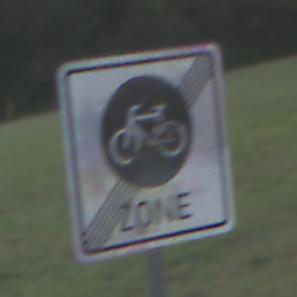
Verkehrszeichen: EndeFahrradzone
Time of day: SunriseSunset
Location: Outdoor (Nature)
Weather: PartlyCloudy
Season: NotSpecified
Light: Natural